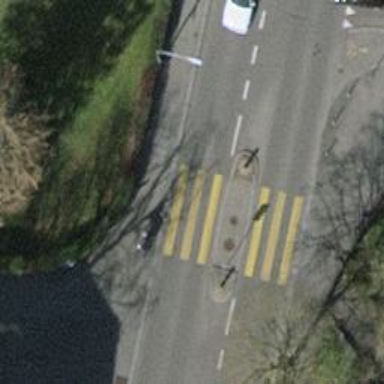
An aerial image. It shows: Uncontrolled zebra crossing with pedestrian island.